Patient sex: F
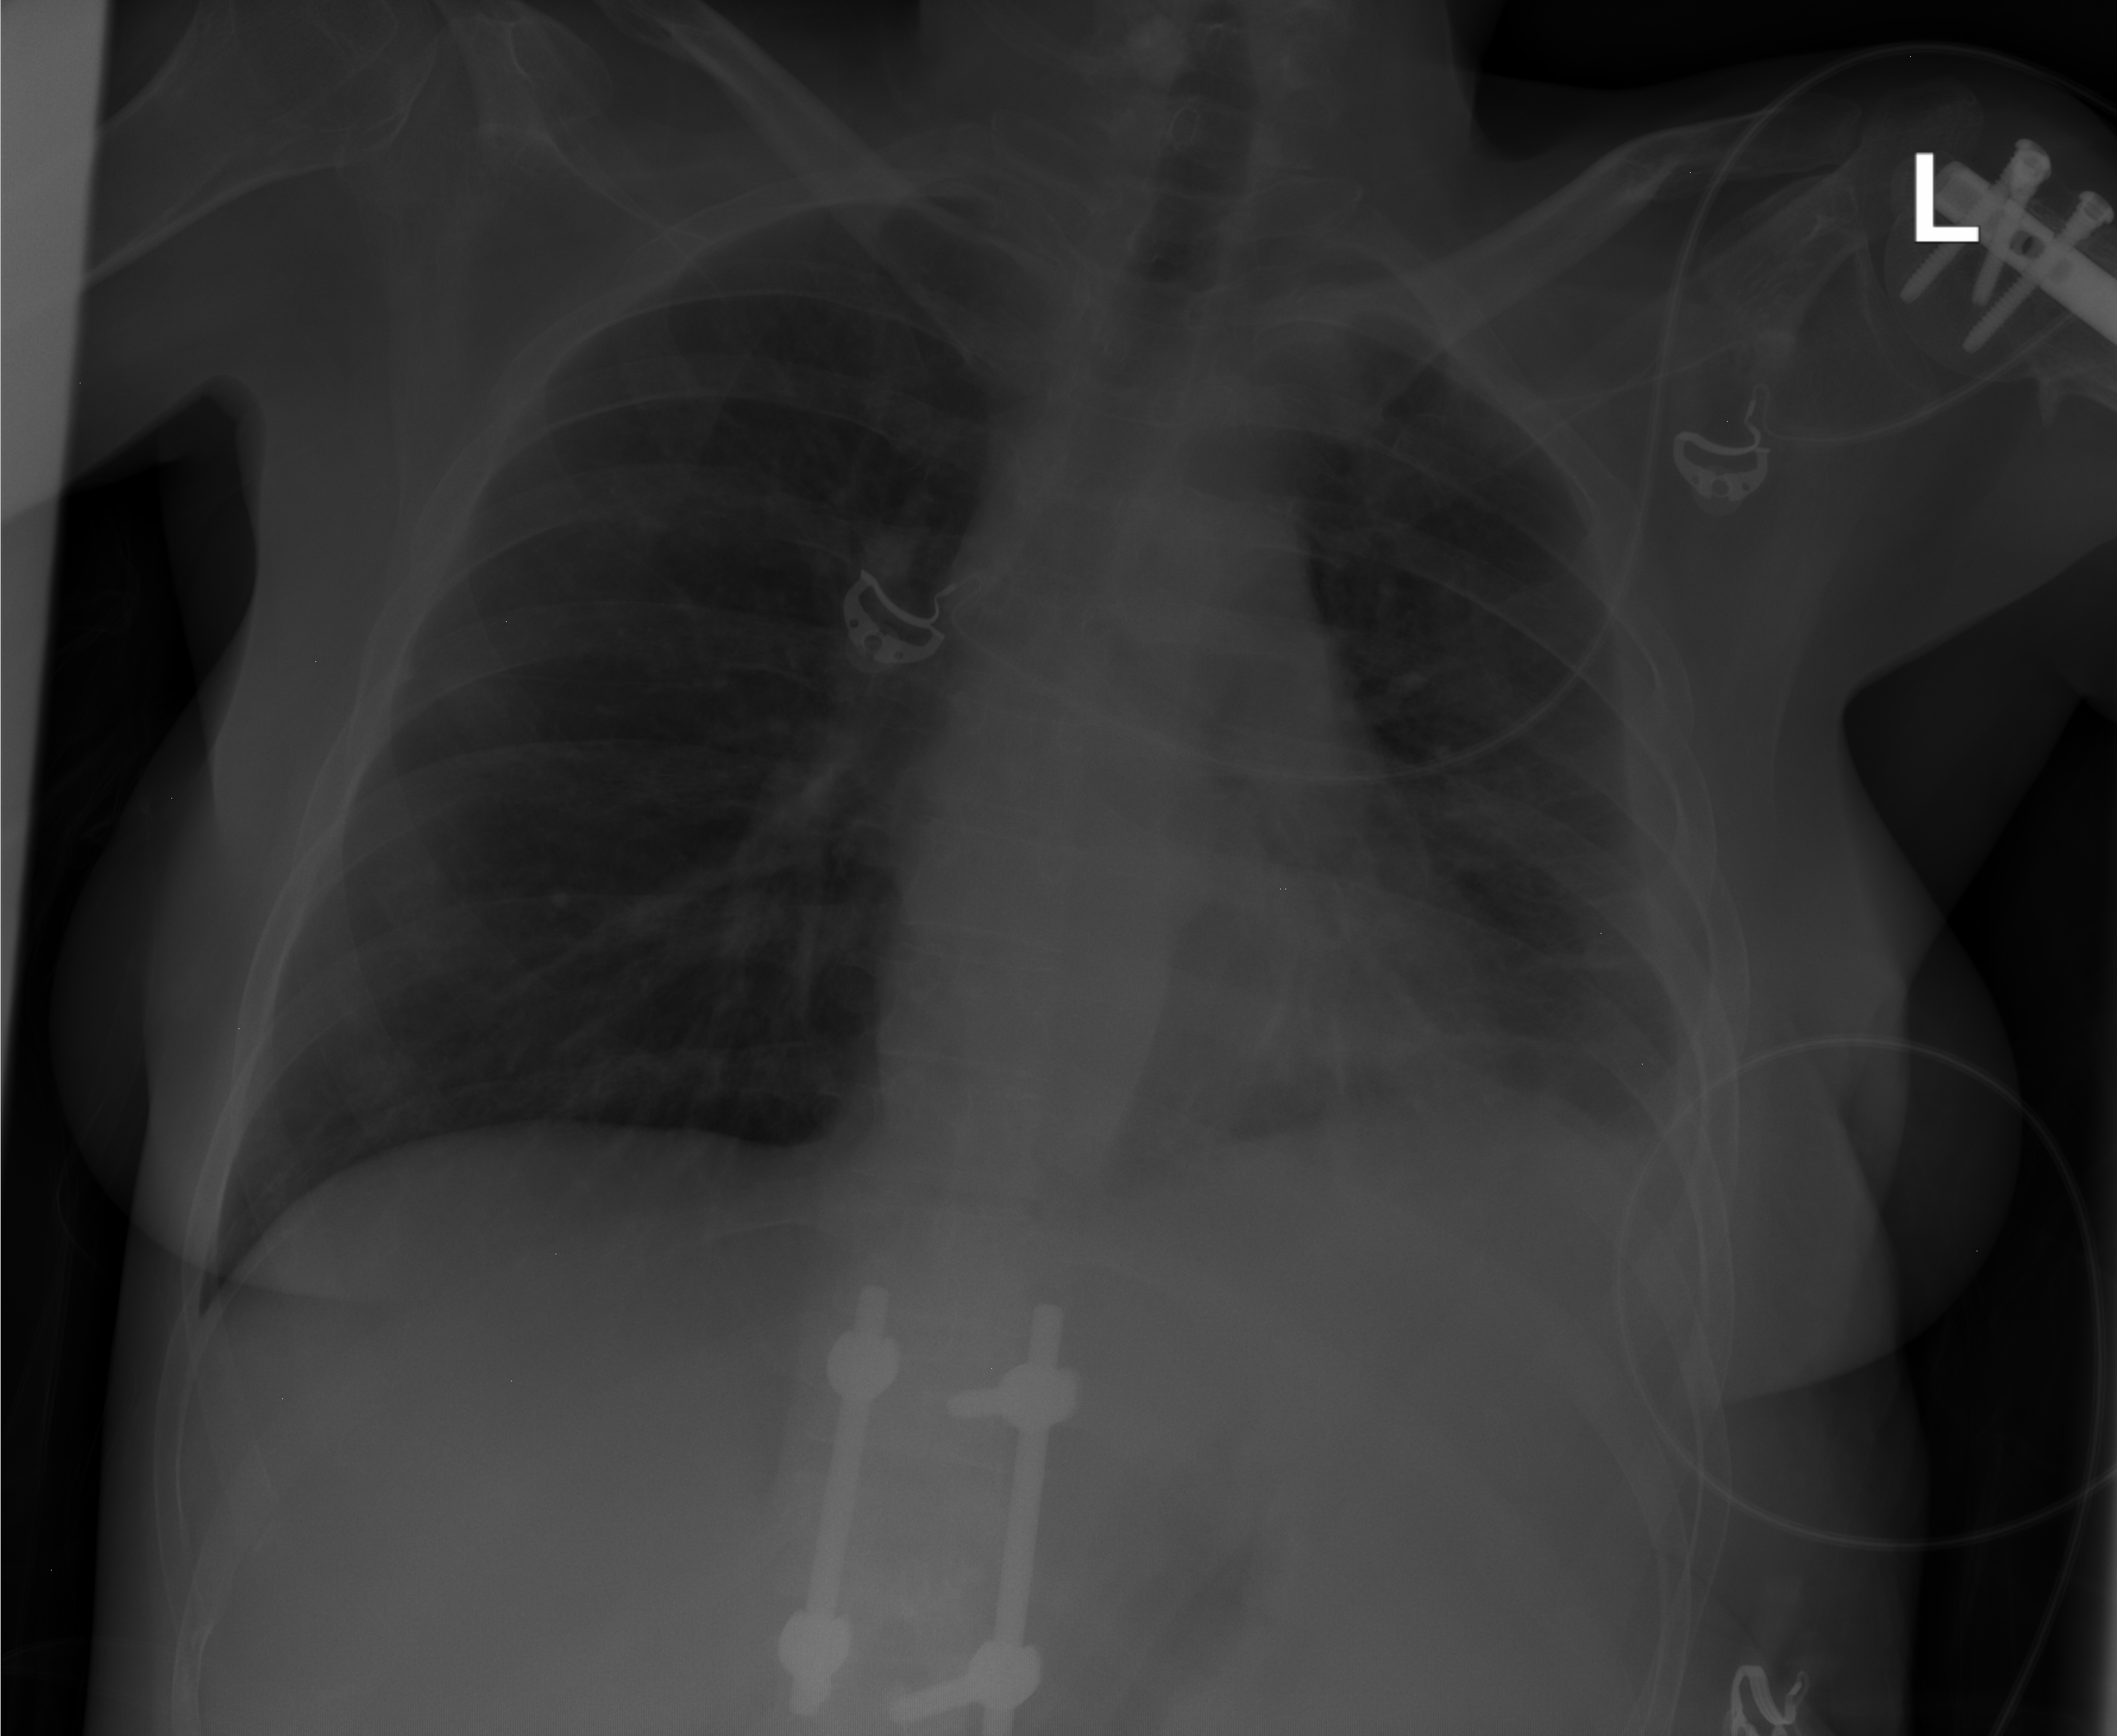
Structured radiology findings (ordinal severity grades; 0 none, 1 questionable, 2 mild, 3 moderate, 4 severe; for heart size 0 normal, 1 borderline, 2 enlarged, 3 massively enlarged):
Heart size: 0
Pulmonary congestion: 0
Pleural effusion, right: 0
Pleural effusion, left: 2
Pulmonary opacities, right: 0
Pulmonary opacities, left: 0
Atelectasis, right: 0
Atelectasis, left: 2